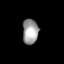
Tissue: lung
Cell type: T cells
Senescence score: 0.1988
Nuclear area (px): 391
Mean DAPI intensity: 157.614